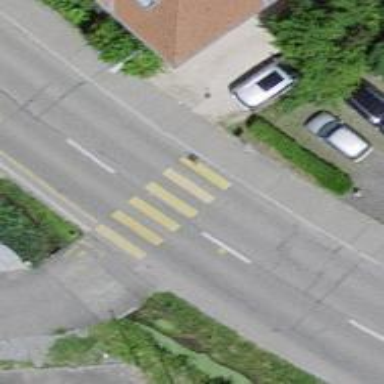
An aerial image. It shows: Marked crossing with zebra stripes on the road.